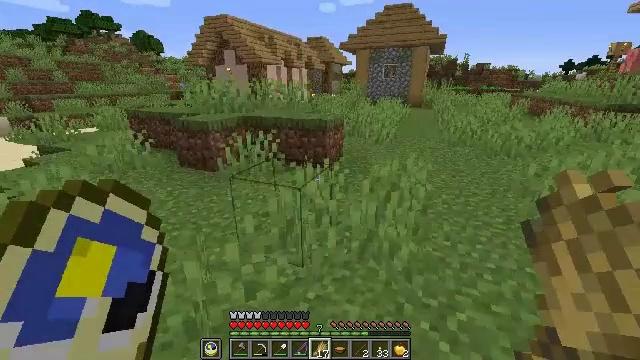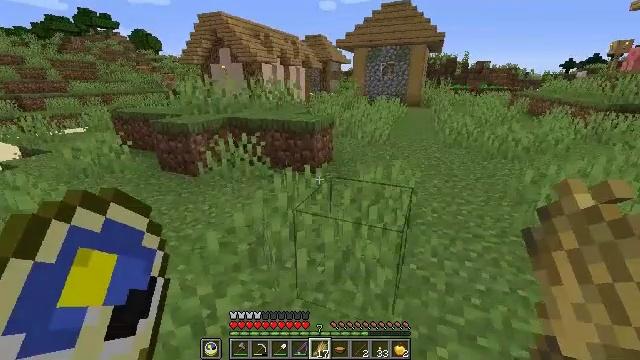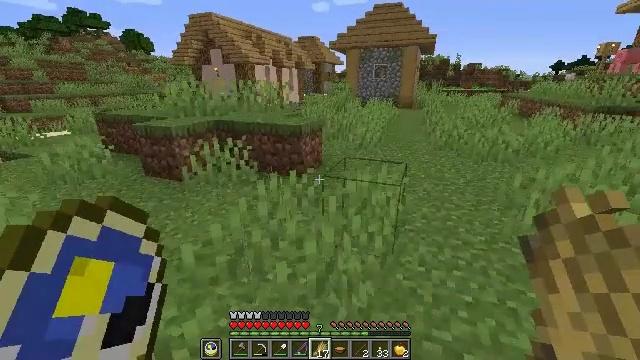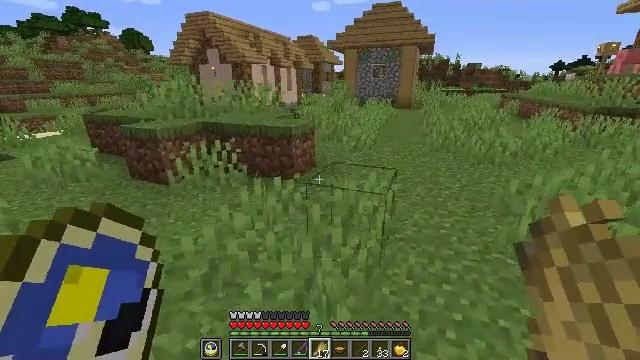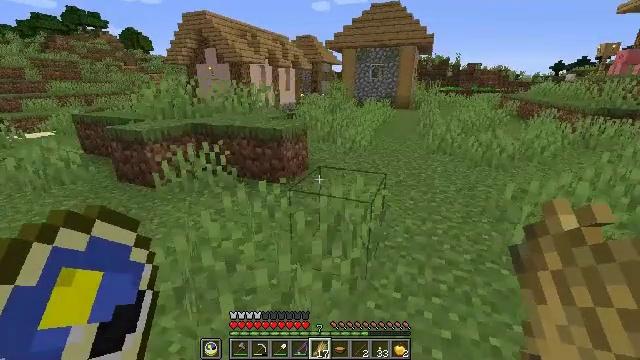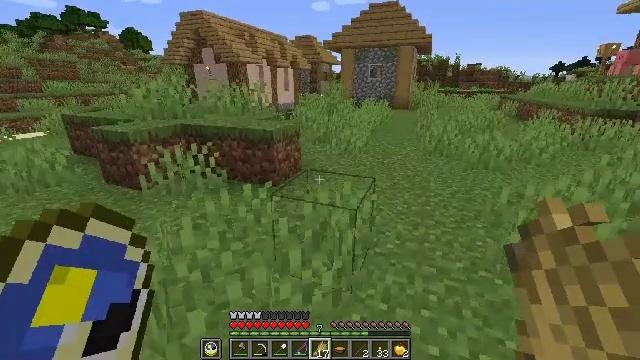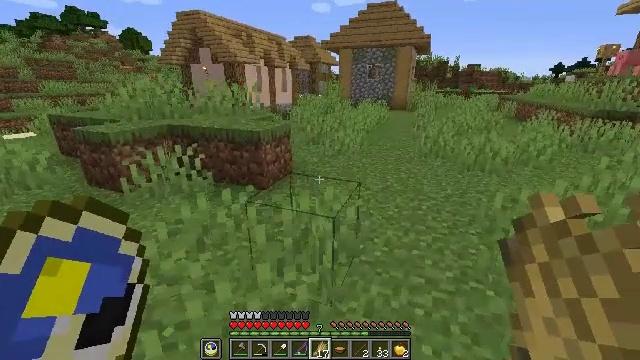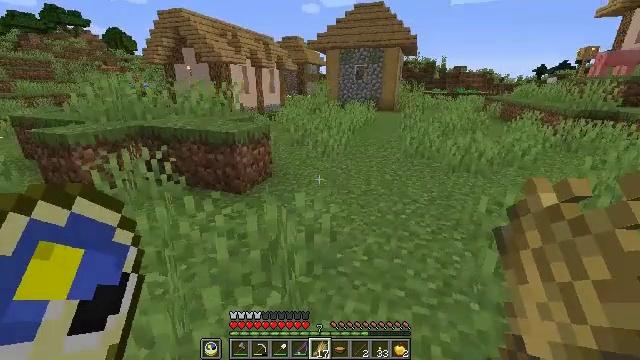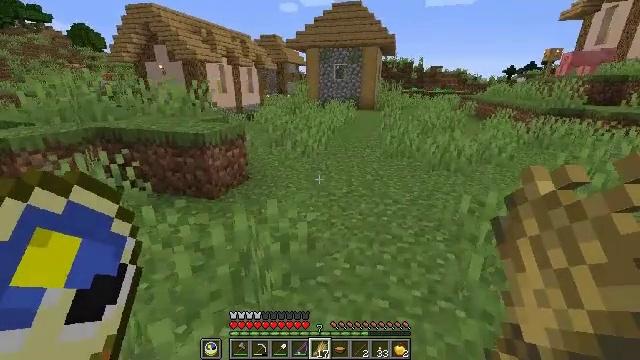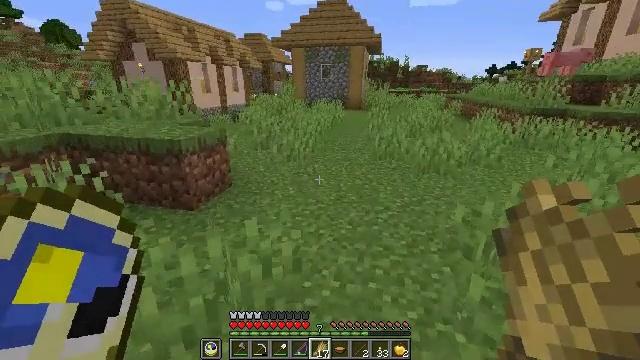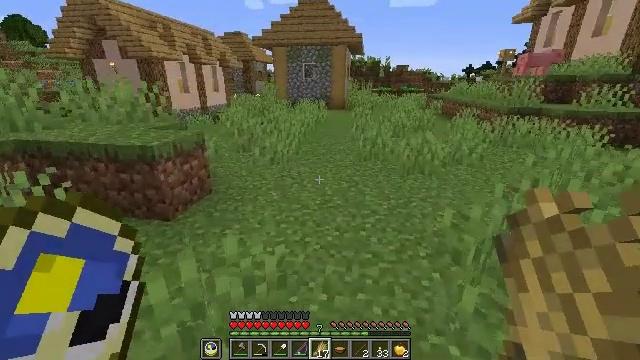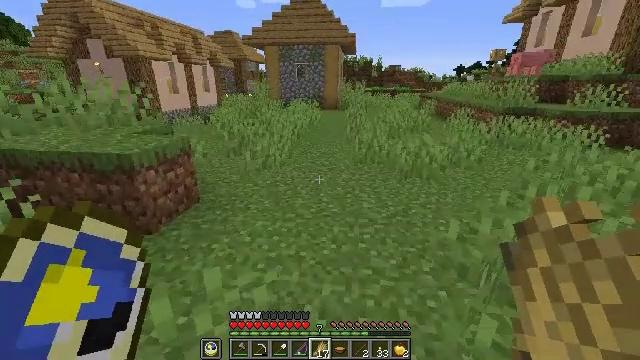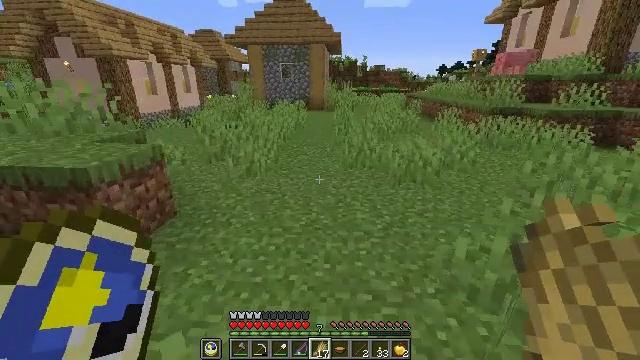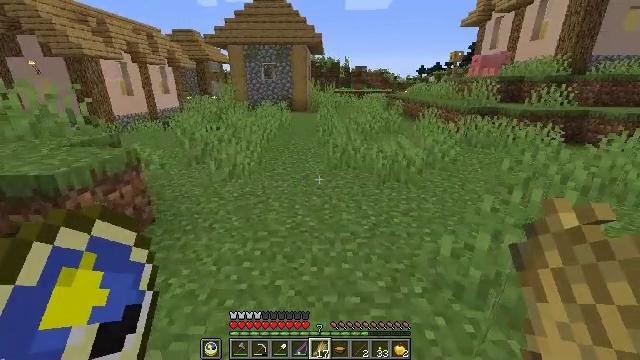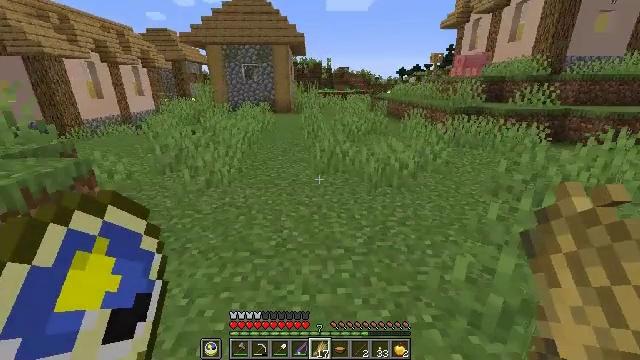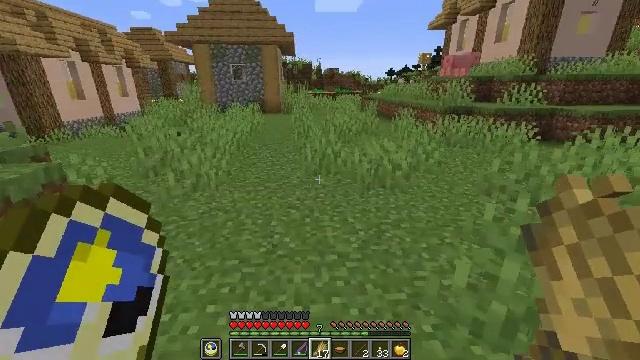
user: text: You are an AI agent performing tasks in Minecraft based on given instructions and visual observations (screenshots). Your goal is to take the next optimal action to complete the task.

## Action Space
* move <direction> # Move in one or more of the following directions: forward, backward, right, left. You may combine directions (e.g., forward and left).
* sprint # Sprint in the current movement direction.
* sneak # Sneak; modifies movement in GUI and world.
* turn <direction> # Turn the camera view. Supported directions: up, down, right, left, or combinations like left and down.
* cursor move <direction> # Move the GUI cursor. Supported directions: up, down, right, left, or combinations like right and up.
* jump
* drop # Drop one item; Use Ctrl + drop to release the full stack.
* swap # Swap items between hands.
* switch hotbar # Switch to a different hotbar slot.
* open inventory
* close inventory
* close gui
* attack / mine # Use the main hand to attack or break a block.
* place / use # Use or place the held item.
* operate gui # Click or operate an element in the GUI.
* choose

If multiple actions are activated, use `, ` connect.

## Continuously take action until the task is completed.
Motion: motion action
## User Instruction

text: Destroy the oak door to retrieve it.
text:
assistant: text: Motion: move forward and move right
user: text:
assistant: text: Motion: move forward and move right, turn right
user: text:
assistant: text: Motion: move forward and move right
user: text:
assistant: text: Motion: move forward and move right
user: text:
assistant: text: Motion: move forward and move right
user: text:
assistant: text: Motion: move forward and move right
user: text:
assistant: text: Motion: move forward, turn right
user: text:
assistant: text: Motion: move forward, turn right
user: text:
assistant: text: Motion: move forward, turn right
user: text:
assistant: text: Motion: move forward, turn right
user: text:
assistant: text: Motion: move forward, turn right
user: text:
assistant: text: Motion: move forward, turn right
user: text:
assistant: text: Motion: move forward, turn right
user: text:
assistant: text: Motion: move forward, turn right
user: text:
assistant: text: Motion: move forward, turn right
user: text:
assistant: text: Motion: move forward and move right, turn right
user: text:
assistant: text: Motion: move forward and move right, turn right
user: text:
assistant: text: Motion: move forward and move right, turn right
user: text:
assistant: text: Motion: move forward and move right
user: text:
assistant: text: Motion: move forward and move right
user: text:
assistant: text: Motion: move forward and move right
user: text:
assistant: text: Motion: move forward and move right, turn right
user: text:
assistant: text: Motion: move forward
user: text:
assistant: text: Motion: move forward
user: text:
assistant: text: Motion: move forward
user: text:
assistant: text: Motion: move forward
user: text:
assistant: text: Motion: move forward, turn left and down
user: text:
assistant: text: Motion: move forward and move right, turn left and down
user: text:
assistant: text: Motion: move forward and move right, turn left and up
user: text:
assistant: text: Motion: move forward and move right, turn left and up